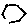
Label: hexagon